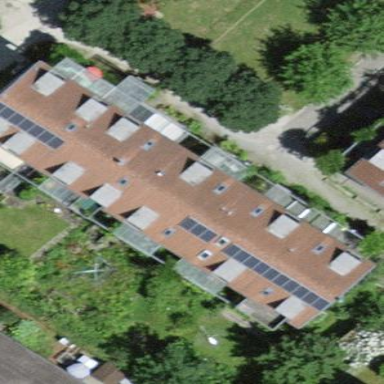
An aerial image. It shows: Simple and straightforward house.